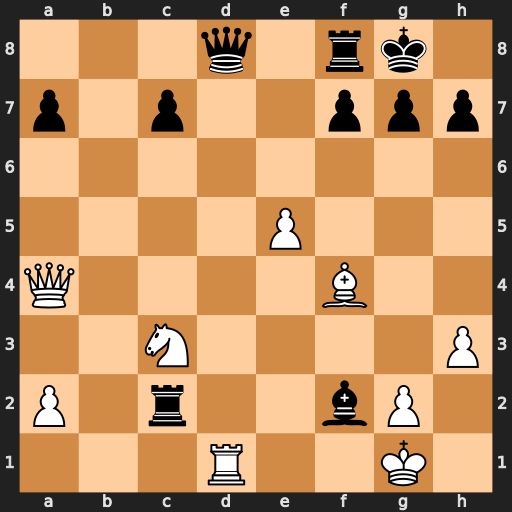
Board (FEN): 3q1rk1/p1p2ppp/8/4P3/Q4B2/2N4P/P1r2bP1/3R2K1
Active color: w
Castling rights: -
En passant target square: -
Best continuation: Kf1 Qh4 Qxc2